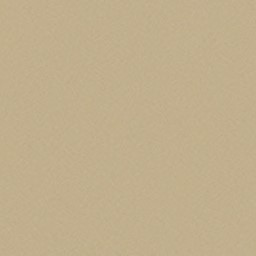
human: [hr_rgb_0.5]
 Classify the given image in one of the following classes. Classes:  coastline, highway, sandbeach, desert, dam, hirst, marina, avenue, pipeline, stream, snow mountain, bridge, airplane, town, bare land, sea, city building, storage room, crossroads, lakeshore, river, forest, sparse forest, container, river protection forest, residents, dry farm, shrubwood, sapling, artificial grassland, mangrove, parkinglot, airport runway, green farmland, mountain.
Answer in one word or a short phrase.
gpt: desert